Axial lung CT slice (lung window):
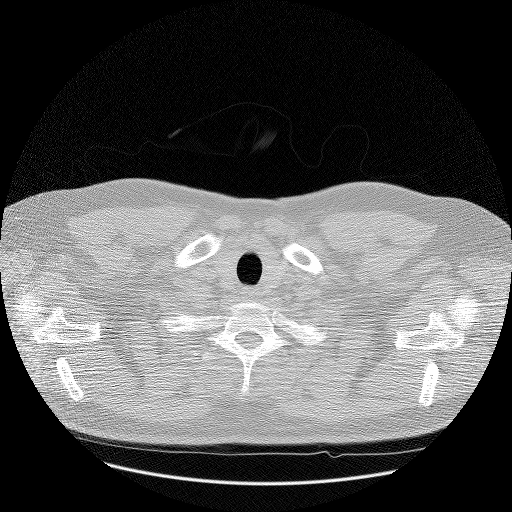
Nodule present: no